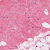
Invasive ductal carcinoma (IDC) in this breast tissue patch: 0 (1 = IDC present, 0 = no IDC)